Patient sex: F
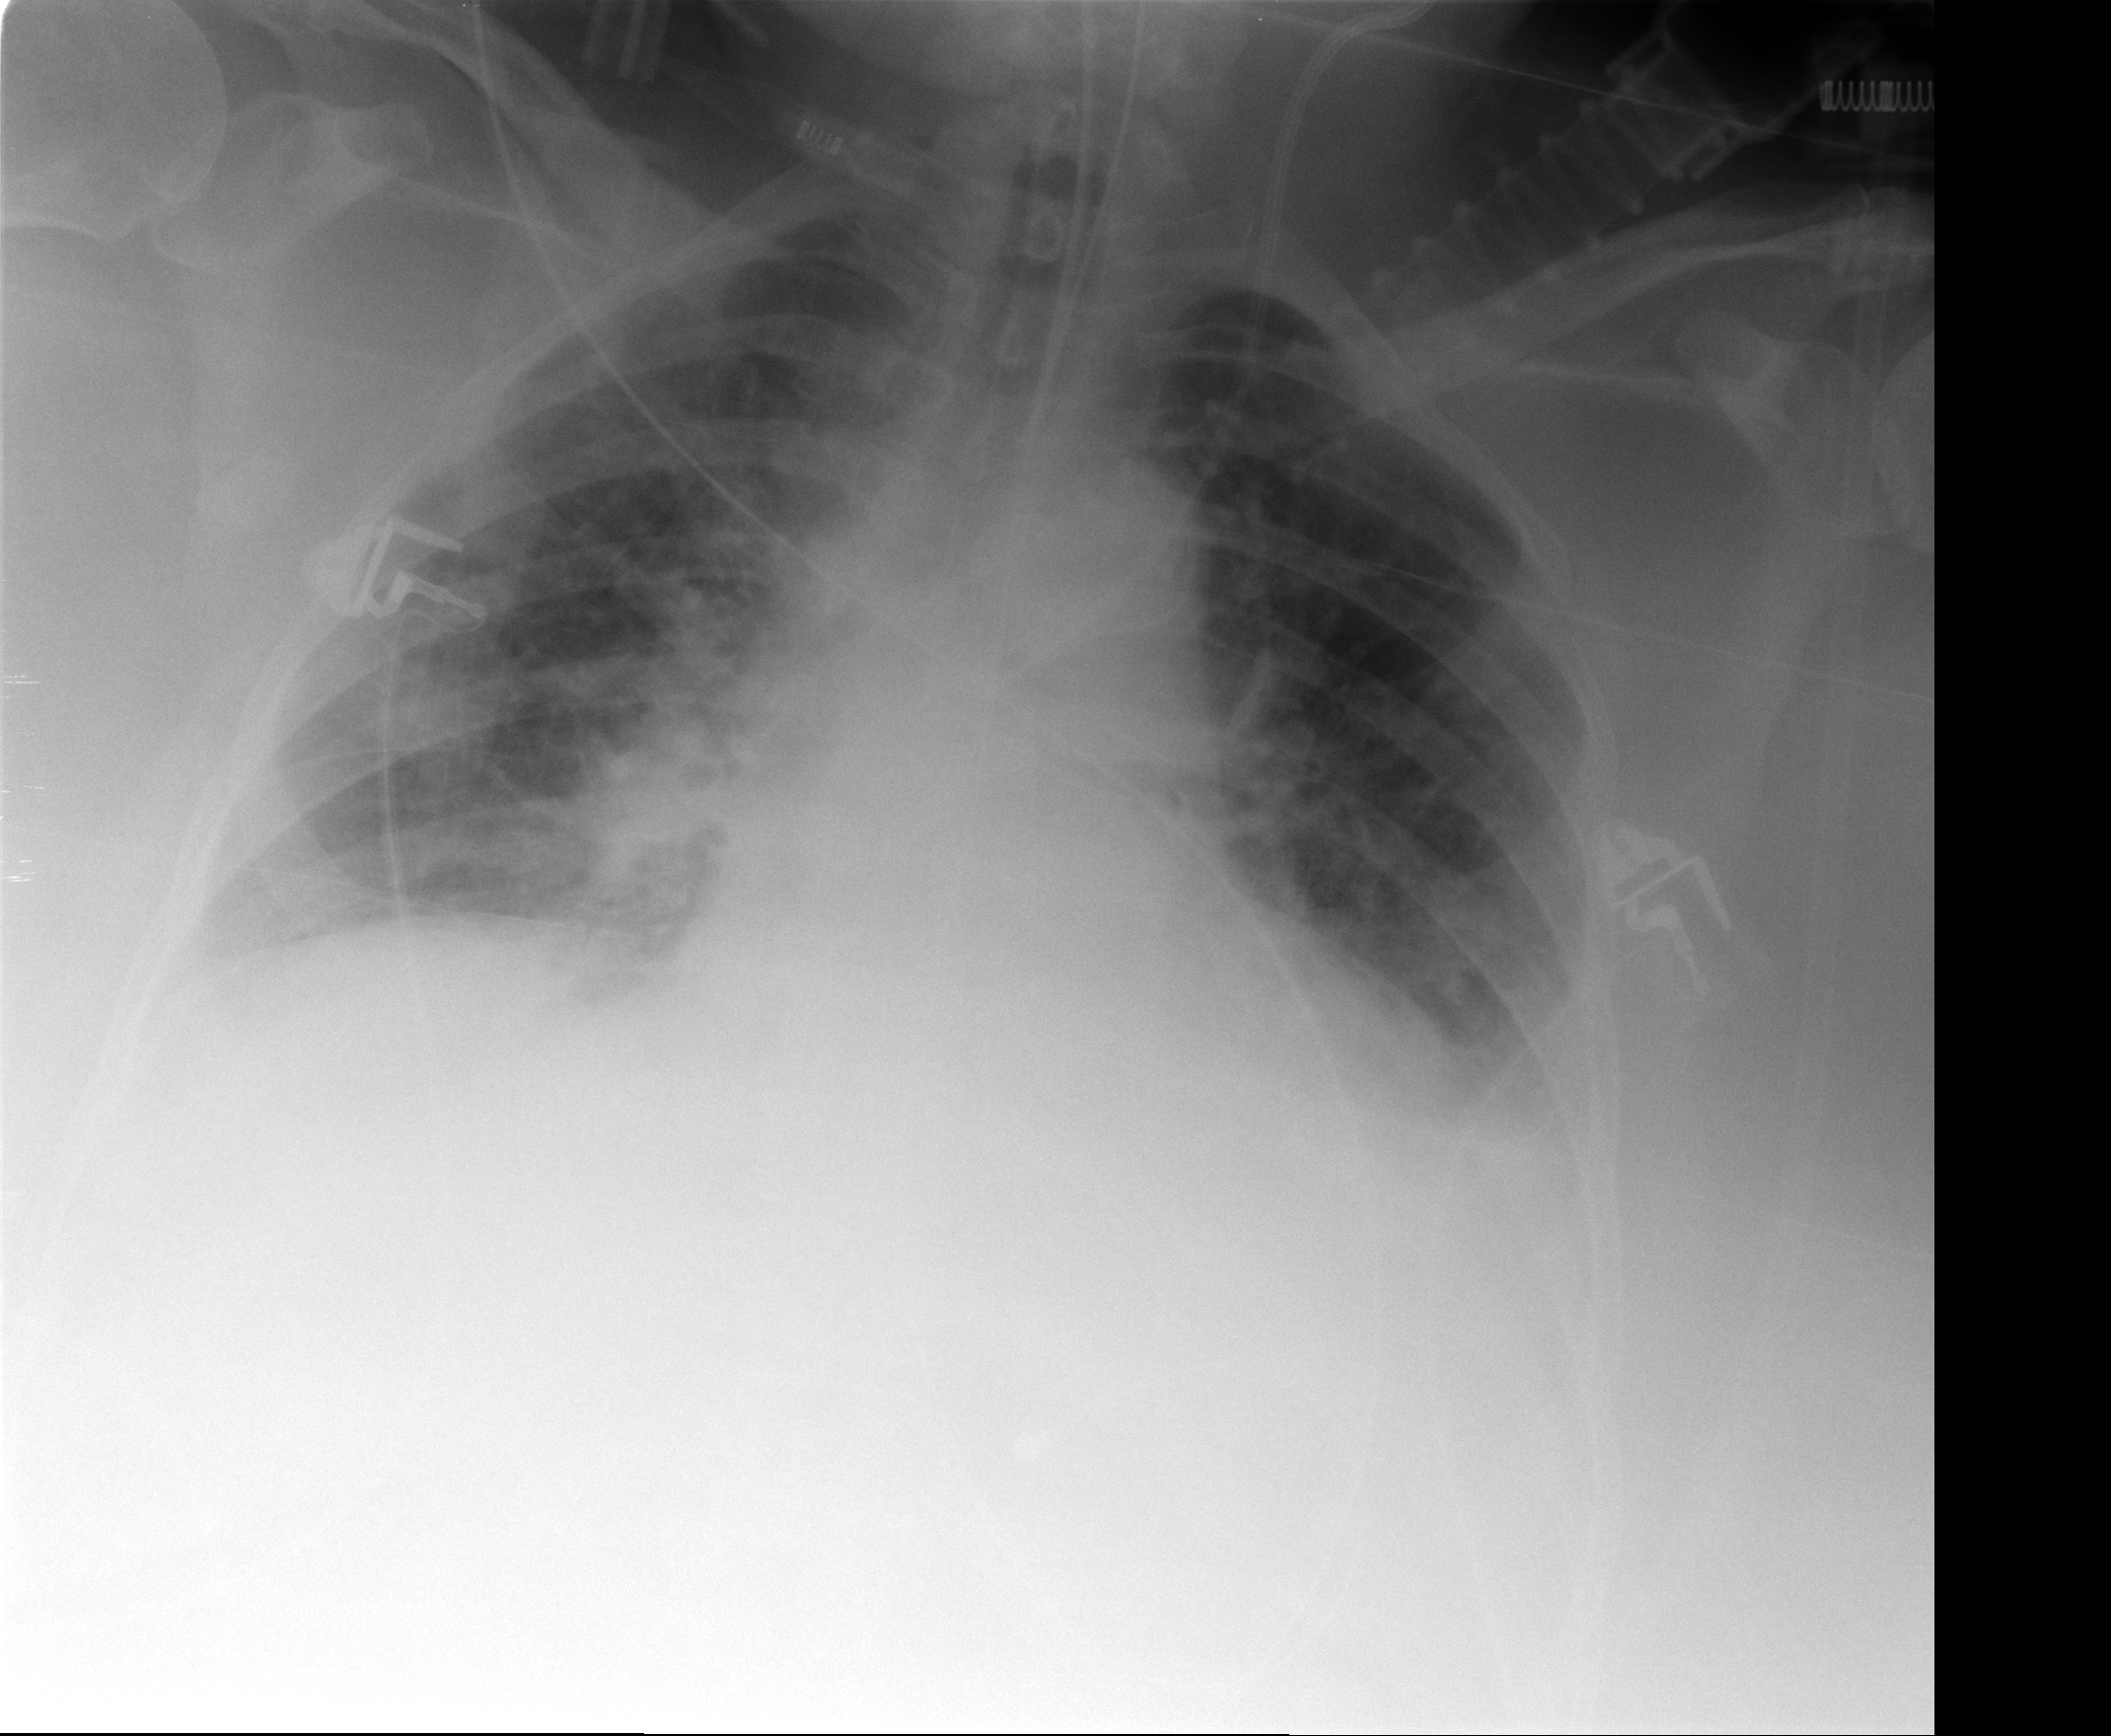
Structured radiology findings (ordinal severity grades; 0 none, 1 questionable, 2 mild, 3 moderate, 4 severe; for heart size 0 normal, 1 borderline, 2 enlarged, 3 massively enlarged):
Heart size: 2
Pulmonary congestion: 2
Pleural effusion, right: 2
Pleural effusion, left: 2
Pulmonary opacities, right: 0
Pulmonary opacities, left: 0
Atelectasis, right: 3
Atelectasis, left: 2